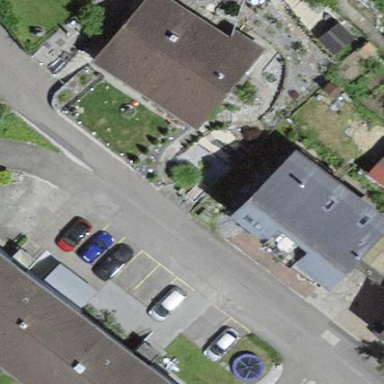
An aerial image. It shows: Residential building.